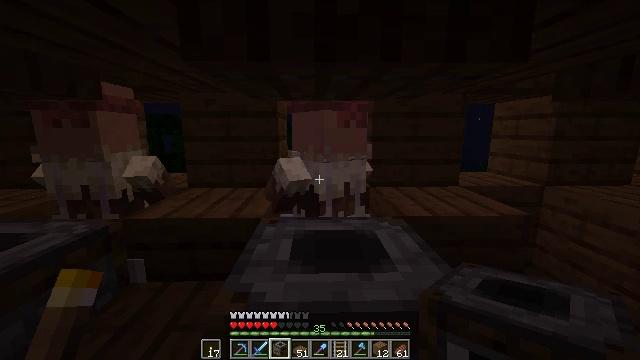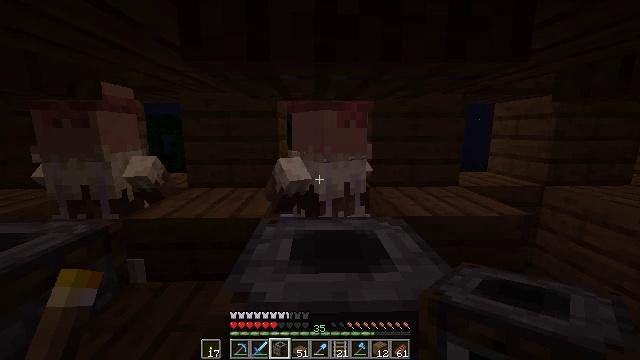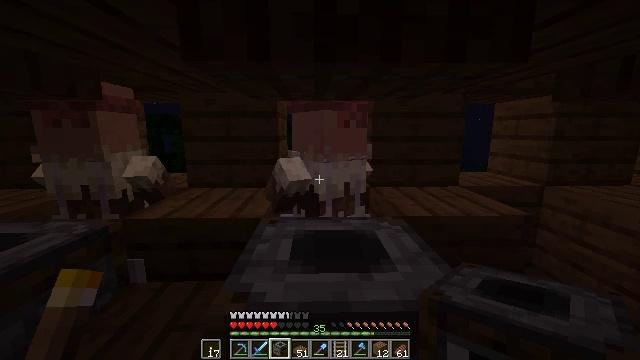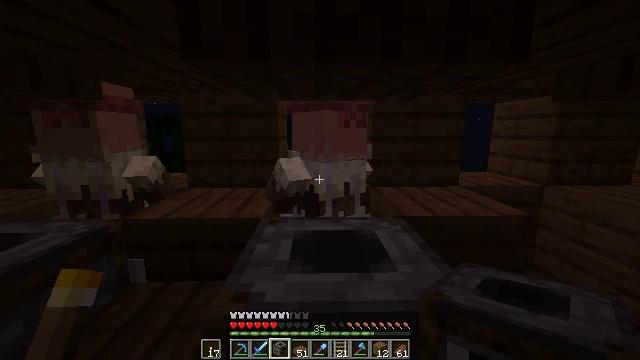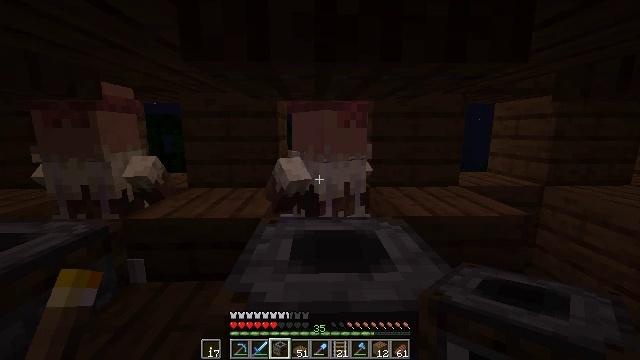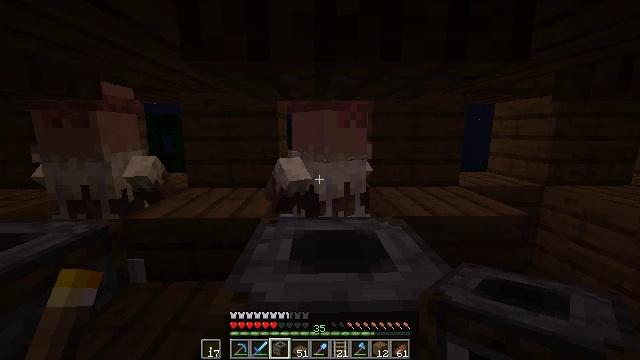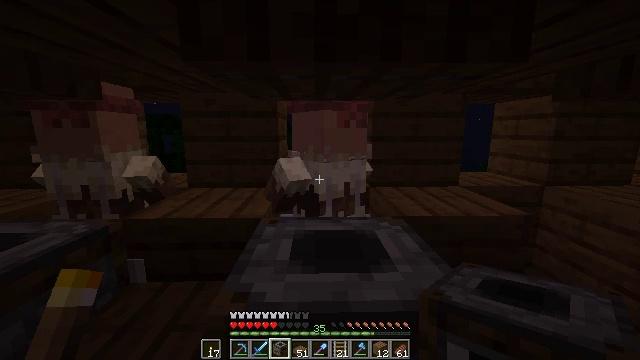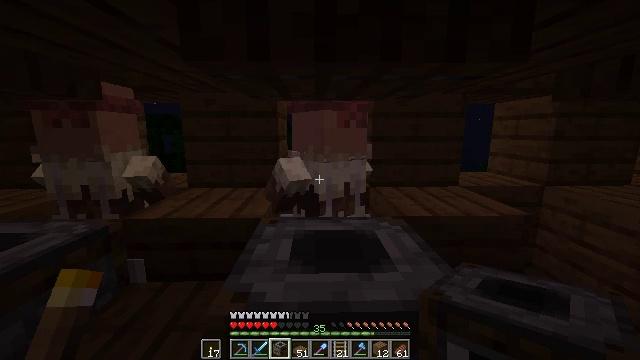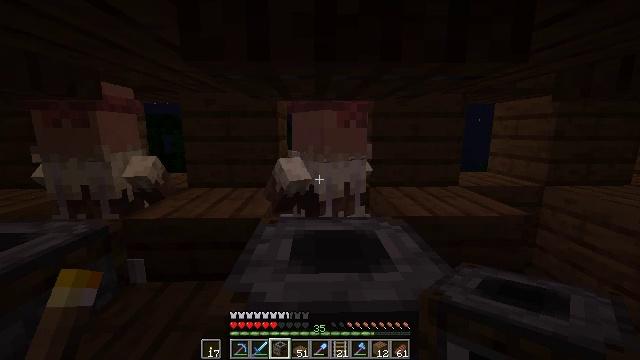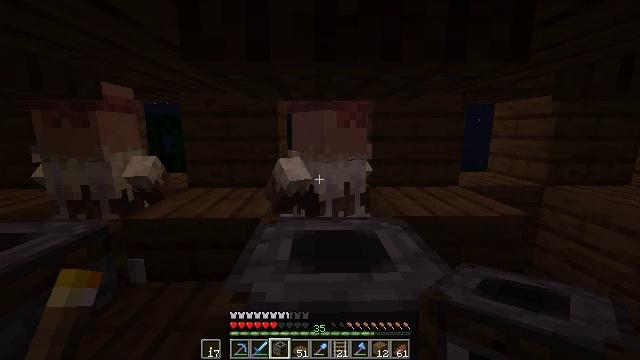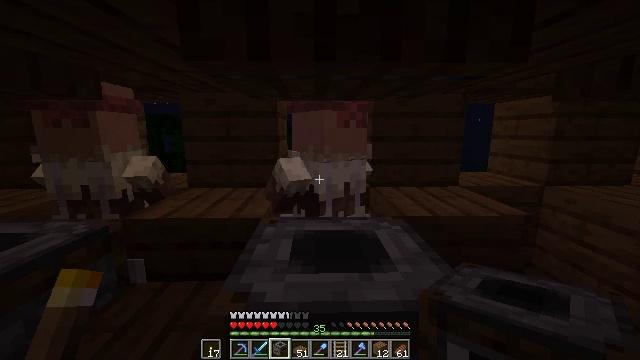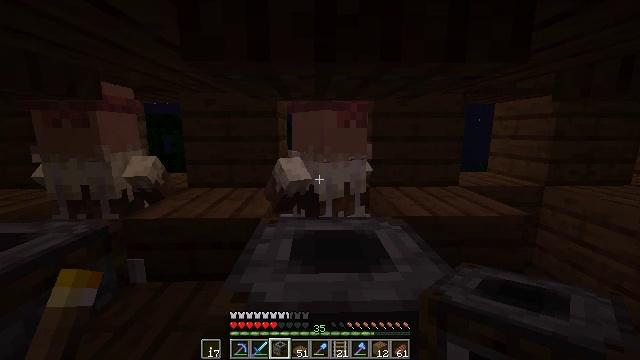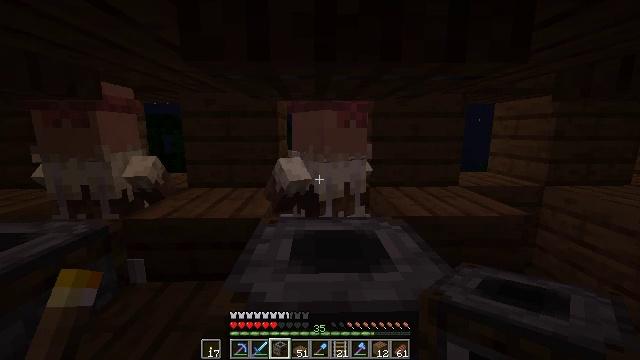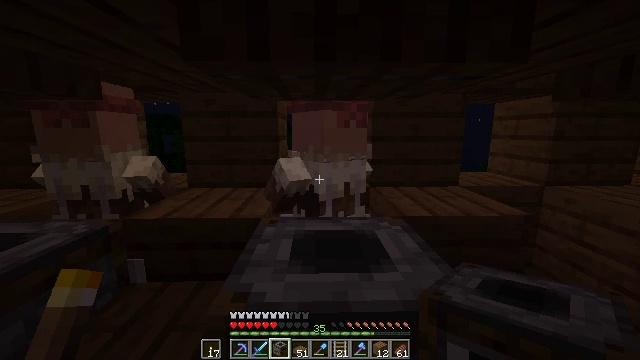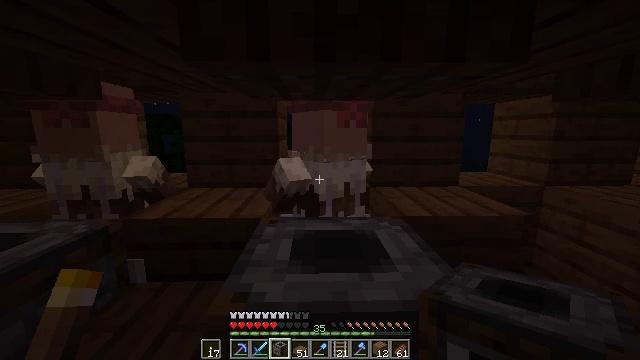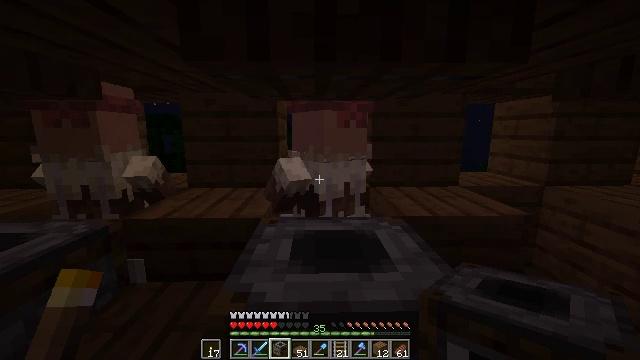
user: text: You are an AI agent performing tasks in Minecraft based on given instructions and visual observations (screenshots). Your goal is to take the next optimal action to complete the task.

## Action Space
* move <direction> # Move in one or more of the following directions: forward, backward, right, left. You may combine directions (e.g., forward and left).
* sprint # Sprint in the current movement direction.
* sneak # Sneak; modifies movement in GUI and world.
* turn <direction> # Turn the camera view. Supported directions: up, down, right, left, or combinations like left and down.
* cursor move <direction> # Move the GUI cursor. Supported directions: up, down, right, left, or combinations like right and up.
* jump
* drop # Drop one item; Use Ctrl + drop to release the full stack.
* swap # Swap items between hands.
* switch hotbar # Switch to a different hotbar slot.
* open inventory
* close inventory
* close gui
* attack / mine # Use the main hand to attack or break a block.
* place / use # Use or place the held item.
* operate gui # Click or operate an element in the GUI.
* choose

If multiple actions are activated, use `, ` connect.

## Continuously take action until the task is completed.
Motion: motion action
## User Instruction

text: Break the smoker to collect it.
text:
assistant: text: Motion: no_op
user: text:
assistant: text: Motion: no_op
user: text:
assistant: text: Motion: no_op
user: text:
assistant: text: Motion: no_op
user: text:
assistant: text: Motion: no_op
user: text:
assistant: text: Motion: no_op
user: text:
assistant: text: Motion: no_op
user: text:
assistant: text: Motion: no_op
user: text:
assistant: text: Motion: no_op
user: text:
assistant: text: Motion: no_op
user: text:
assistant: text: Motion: no_op
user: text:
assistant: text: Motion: no_op
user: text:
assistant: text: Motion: no_op
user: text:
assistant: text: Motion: no_op
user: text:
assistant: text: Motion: no_op
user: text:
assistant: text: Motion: no_op
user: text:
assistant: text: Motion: no_op
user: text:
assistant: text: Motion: no_op
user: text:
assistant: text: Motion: no_op
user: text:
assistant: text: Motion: no_op
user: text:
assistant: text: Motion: no_op
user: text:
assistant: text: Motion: no_op
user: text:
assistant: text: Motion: no_op
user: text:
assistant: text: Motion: no_op
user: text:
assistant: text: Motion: no_op
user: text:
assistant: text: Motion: no_op
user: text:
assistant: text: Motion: no_op
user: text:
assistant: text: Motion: no_op
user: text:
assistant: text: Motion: no_op
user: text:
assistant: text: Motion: no_op